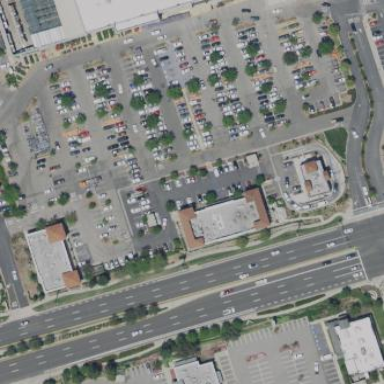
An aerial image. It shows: Parking area with surface.